Question: I'd like to find how to use the COUNTIFS function in excel to count the rows in a spreadsheet while ignoring duplicate values in a separate column. Here is a sample of the data:
[]
I would like to count the number of rows that are "One" on status and "Blue" on category. However, I only want to count the duplicates for these respective values in "ID" once.
Here's what I've tried:
'''
=SUM(IF(FREQUENCY($A$2:$A$12,$A$2:$A$12)>0,1))
'''
Same problem as the previous example. - this works for giving me the number of duplicates in column A, but I can't work any IF statements in effectively.
'''
=IF(B2:B12="One",IF(C2:C12="Blue",SUM(IF(FREQUENCY($A$2:$A$12,$A$2:$A$12)>0,1))))
'''
When I add IF statements in, I get the same number as the earlier formula.
For your copy/pasting pleasure:
'''
ID Status Category
1423 One Blue
1423 One Blue
1423 One Red
5124 One Blue
5124 One Blue
2341 Two Blue
1111 One Red
1212 Two Red
1212 One Blue
1111 One Red
5124 One Red
'''
The ideal result would be .
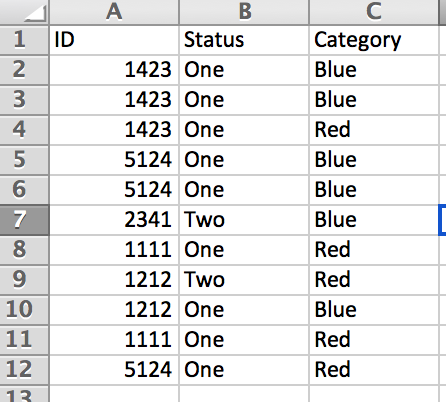
Answer: There is a standard COUNTUNIQUE method using <URL> but care must be made to ensure that no '#DIV/0!' error can occur.
In E4 as a standard formula,
'''
=SUMPRODUCT(((B2:B12="one")*(C2:C12="blue"))/(COUNTIFS(A2:A12, A2:A12, B2:B12, "one", C2:C12, "blue")+((B2:B12<>"one")+(C2:C12<>"blue"))))
'''
The numerator of the division operation provides half of the conditional processing. The COUNTIFS denominator of the division operator must be the opposite (non-zero) of the numerator when the numerator is zero.
<URL>